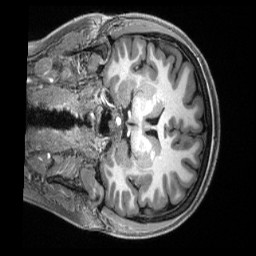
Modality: T1w
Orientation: coronal
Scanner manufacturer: siemens
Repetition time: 2.5 s
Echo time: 0.00231 s